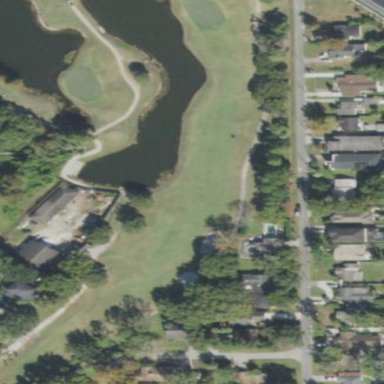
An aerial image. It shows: Water hazard on golf course. The hazard is natural water feature.